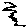
Label: zigzag